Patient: sex M, age 57
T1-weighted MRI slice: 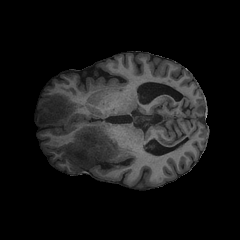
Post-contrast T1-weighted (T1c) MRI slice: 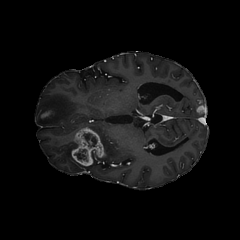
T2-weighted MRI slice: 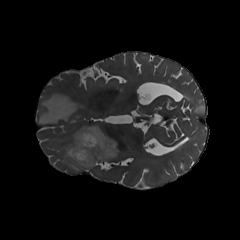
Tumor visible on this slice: yes
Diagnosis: Glioblastoma, IDH-wildtype
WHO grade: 4